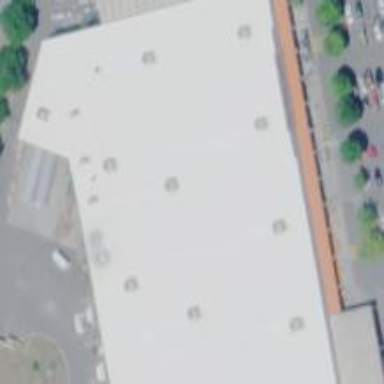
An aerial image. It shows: Commercial building.